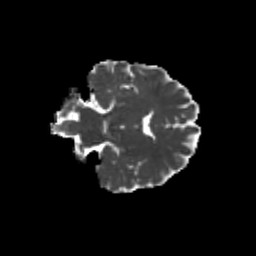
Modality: MD
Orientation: coronal
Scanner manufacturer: siemens
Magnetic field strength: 3 T
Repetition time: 9.2 s
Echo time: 0.084 s